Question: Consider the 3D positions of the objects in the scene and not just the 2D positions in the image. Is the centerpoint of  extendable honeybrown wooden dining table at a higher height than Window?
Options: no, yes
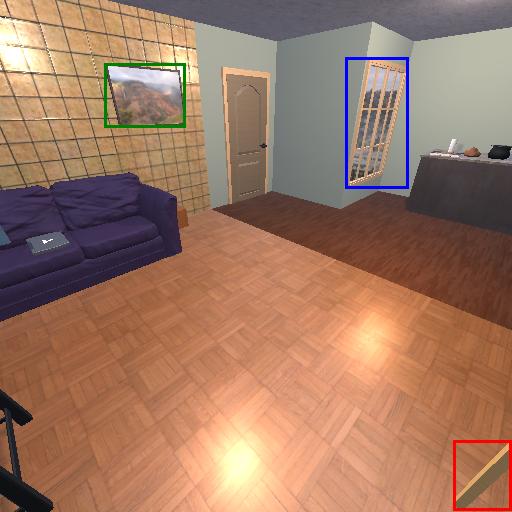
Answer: no